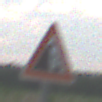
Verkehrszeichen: SteinschlagLinks
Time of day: SunriseSunset
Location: Outdoor (Nature)
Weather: PartlyCloudy
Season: NotSpecified
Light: Natural